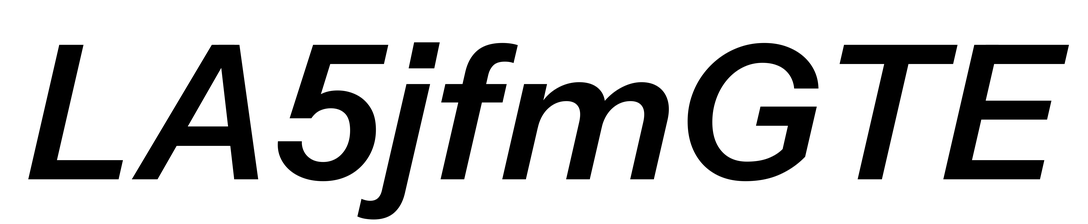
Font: InstrumentSans-Italic_SemiBold_Italic